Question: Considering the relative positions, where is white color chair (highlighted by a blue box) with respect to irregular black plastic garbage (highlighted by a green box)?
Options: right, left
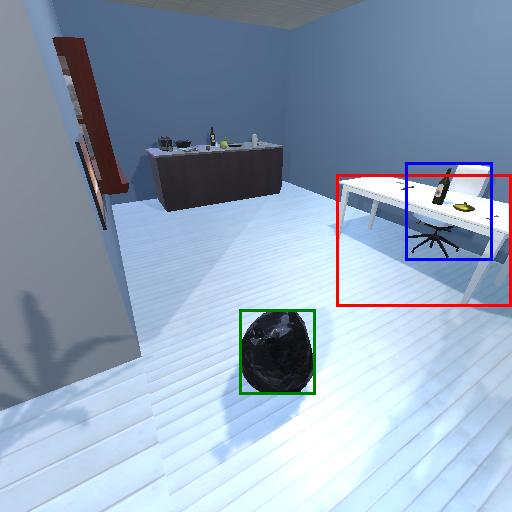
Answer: right